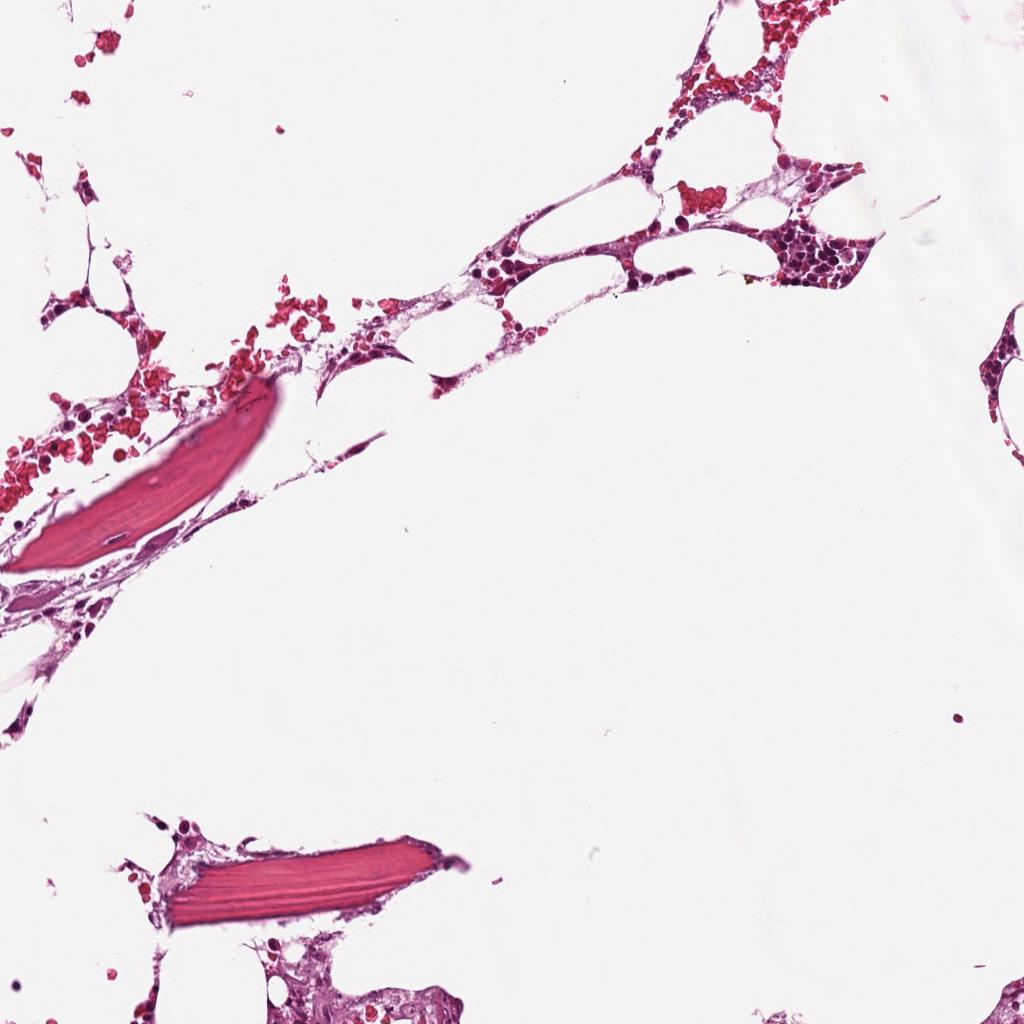
Label: Non-Tumor